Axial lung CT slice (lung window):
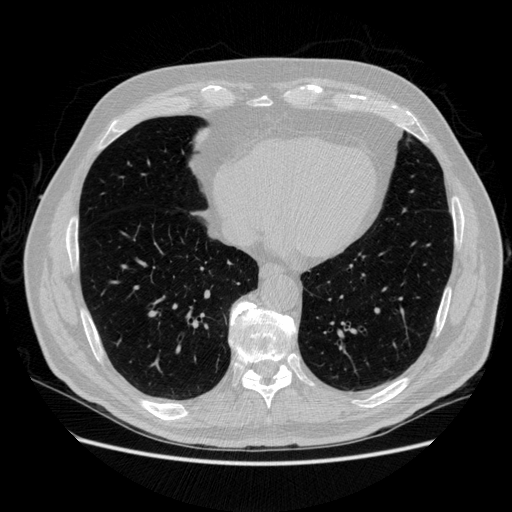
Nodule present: no